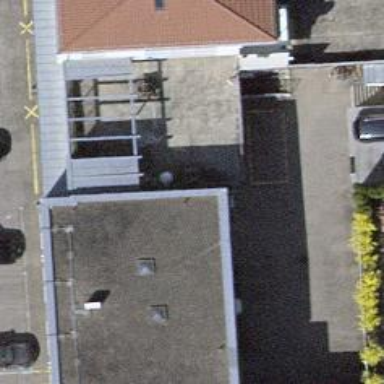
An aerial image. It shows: Bar.